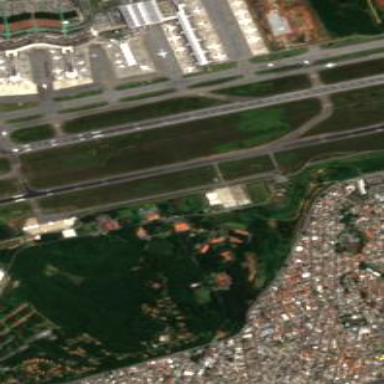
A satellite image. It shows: Asphalt runway at the airport.